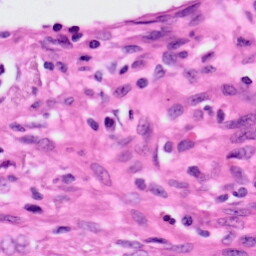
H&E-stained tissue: Lung